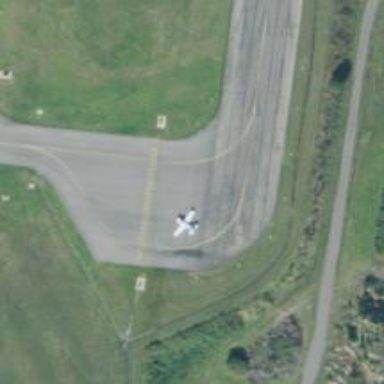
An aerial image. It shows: Image of taxiway at airport.